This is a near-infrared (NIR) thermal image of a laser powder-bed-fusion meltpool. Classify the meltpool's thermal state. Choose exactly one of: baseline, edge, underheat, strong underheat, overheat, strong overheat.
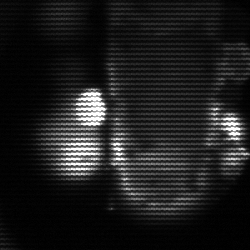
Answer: strong underheat